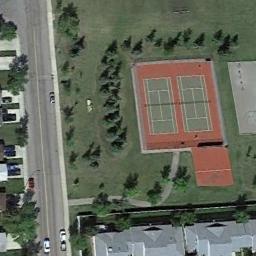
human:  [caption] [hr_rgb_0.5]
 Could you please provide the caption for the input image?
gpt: Many trees are near the tennis courts .

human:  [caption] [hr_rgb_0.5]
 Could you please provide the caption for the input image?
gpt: There are four tennis courts on the vacant lot .

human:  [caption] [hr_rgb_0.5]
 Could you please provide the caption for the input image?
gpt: The tennis court is on the grass next to some trees and roads .

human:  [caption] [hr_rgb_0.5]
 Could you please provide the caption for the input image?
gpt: The tennis court on the lawn is surrounded by trees, A distance from the residential area .

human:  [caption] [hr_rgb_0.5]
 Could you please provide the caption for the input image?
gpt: The tennis courts are on a green meadow beside some buildings .